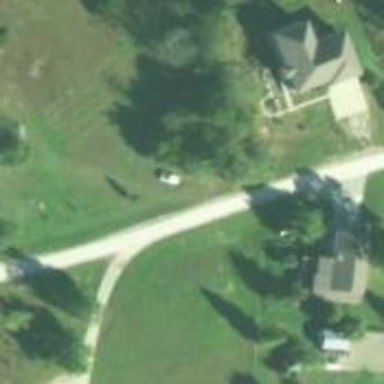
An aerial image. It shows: Residential road.